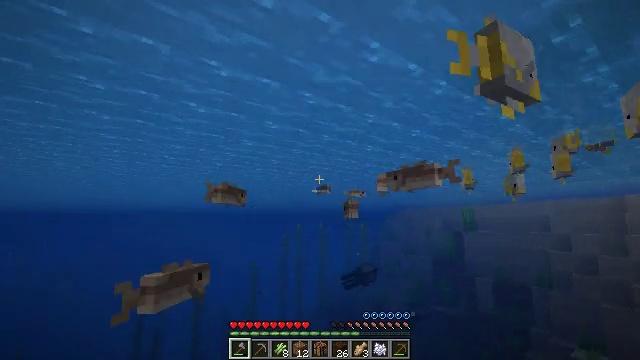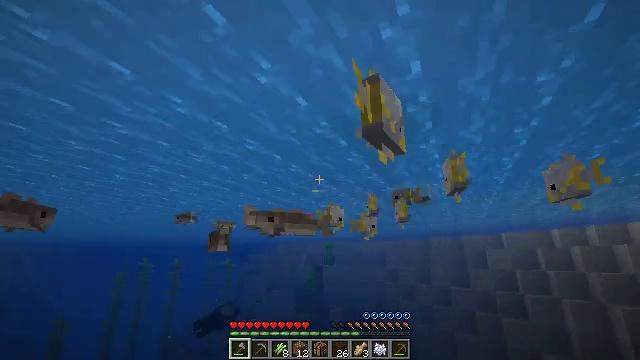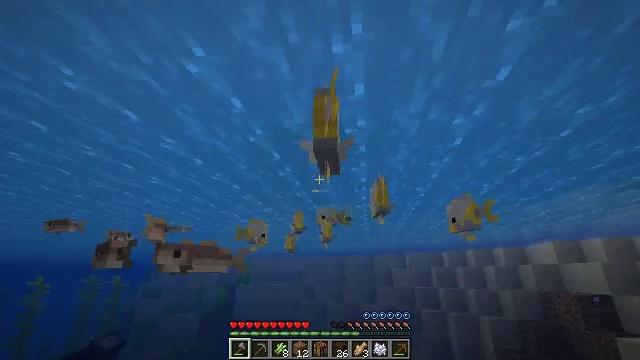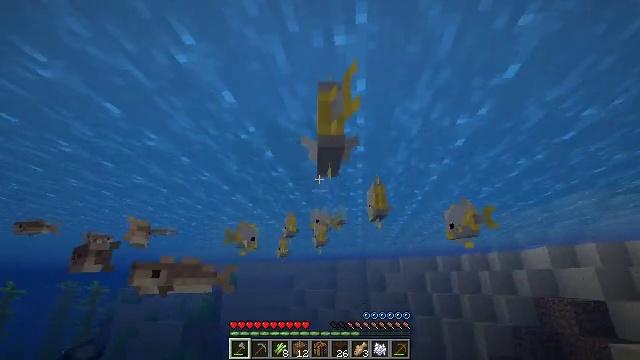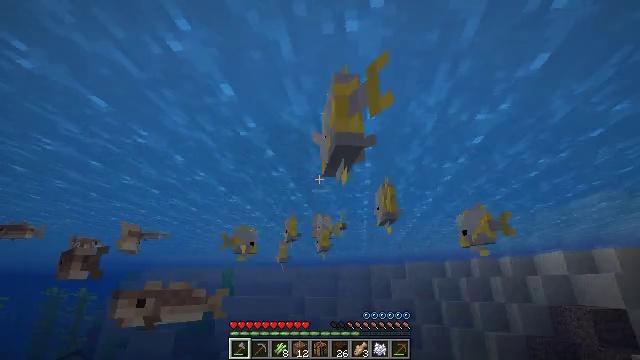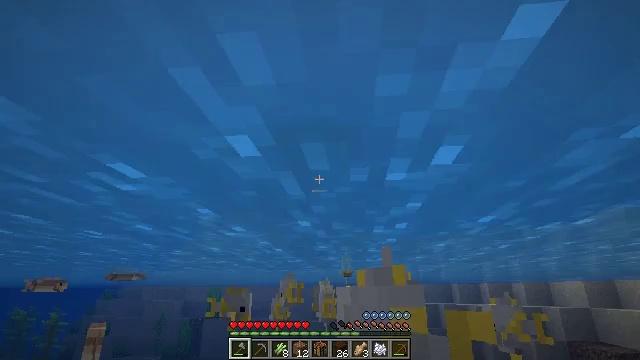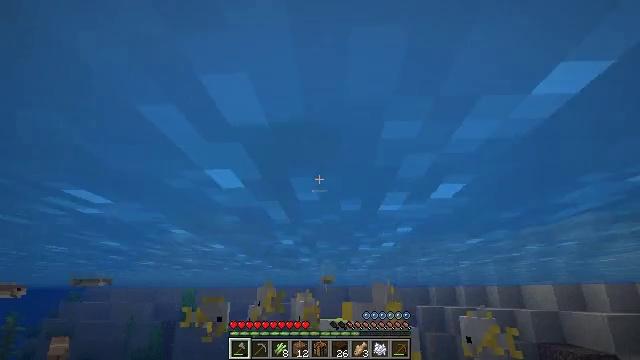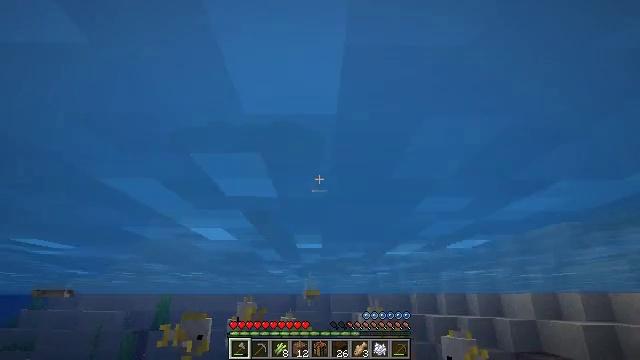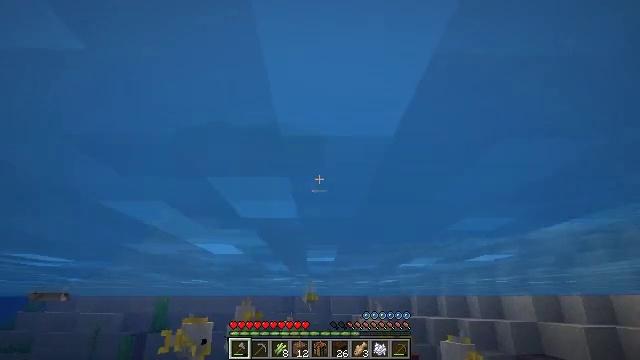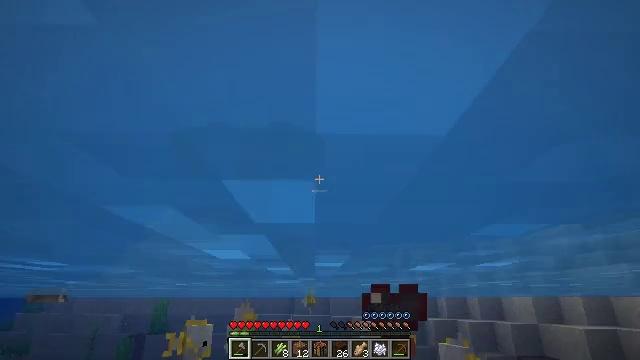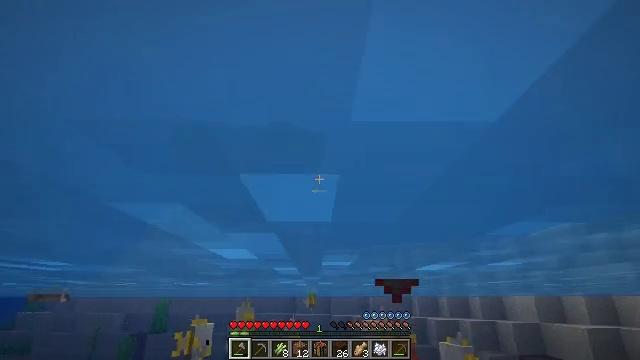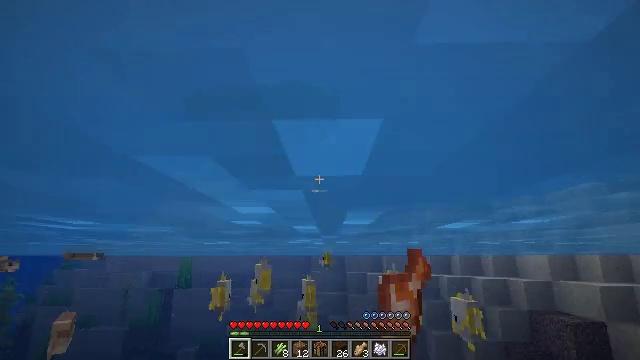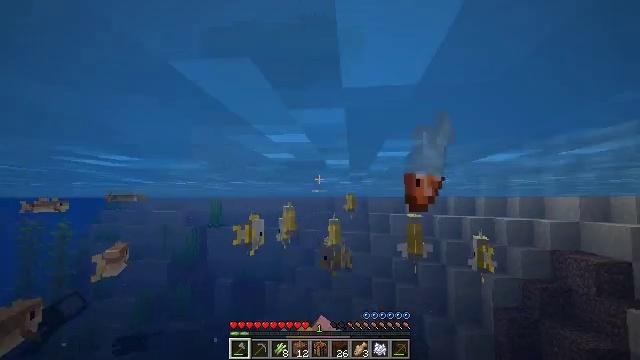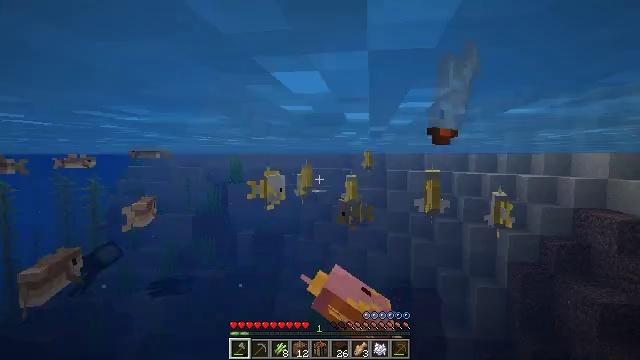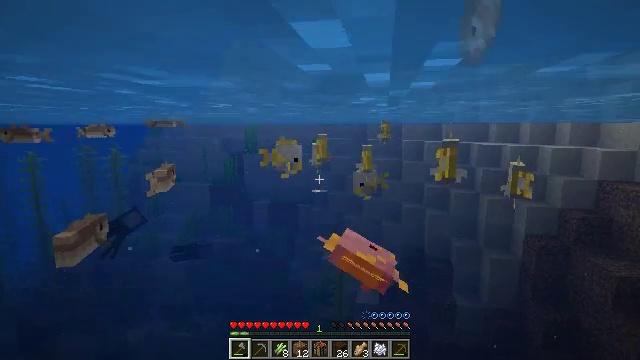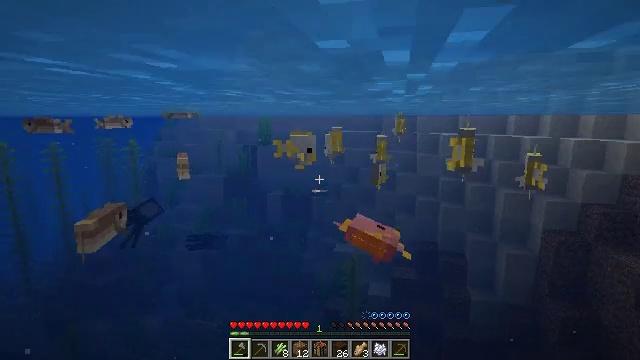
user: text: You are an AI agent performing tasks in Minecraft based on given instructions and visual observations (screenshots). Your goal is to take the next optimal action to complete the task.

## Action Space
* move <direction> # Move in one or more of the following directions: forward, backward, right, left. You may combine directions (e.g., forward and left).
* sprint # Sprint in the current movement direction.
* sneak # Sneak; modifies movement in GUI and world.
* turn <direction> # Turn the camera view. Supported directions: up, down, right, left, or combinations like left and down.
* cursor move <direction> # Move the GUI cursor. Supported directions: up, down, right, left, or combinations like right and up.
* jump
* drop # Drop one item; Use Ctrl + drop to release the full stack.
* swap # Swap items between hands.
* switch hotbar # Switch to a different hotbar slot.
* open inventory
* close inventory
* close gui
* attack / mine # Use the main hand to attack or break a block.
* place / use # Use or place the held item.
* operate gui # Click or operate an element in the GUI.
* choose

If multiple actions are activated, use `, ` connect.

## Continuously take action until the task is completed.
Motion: motion action
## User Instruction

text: Hunt a tropical fish.
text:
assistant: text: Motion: move forward, turn right and up
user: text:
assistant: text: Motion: turn right and up
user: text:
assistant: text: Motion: turn right, attack / mine
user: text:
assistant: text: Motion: attack / mine
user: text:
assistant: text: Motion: turn right, attack / mine
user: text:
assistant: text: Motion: turn right
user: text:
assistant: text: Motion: turn right
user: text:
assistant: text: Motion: no_op
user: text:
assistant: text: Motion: no_op
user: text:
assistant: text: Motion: no_op
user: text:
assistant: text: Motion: turn left and down
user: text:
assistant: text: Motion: turn left and down
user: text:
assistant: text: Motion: turn left and down
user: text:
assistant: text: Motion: turn left and down
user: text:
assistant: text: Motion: turn left and down
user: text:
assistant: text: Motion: move forward
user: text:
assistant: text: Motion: move forward, turn left and down
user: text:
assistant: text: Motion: move forward
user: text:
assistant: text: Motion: move forward
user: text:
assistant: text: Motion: move forward
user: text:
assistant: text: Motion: move forward, turn right
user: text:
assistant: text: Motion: move forward, turn right and up
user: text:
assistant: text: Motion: move forward, turn right and up
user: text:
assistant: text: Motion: move forward, turn up
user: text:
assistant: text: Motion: move forward
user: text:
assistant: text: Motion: move forward, turn left and down
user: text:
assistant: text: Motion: move forward, turn left
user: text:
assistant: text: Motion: move forward, turn left
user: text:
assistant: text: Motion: move forward, jump
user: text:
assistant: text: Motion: move forward, jump